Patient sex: M
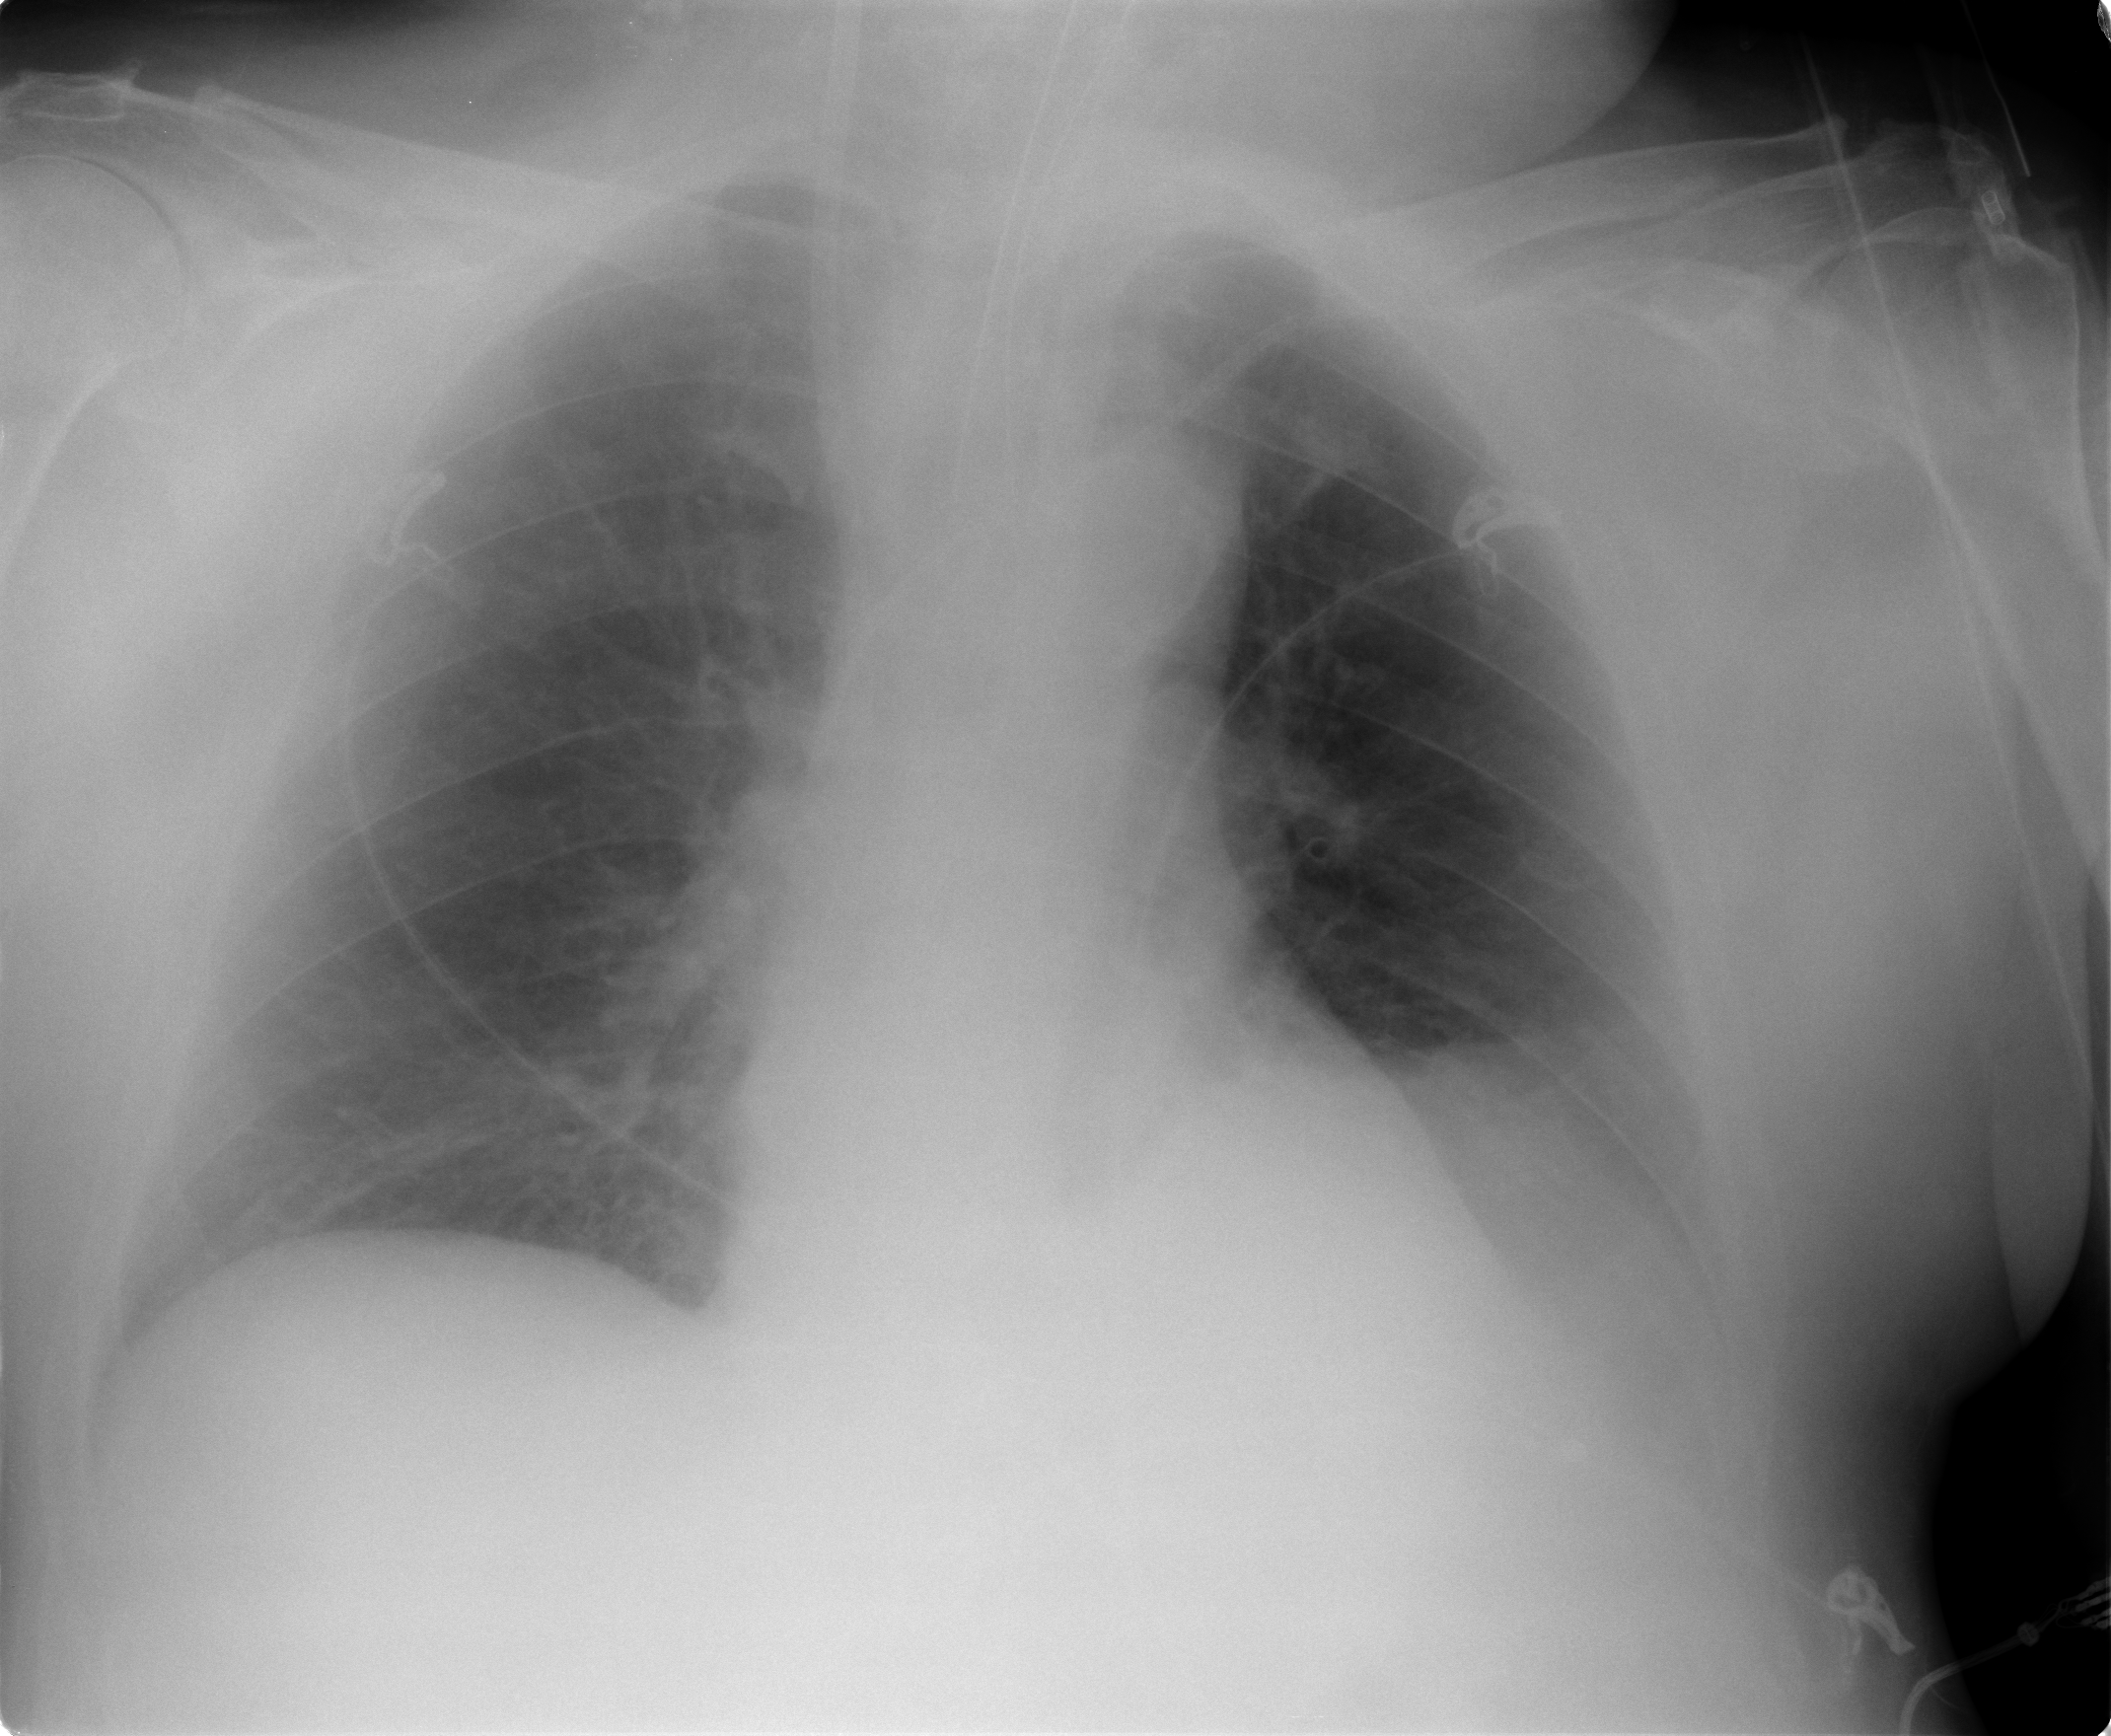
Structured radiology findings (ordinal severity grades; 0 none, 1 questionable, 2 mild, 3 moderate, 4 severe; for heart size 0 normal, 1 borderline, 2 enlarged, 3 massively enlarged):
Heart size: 0
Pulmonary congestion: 0
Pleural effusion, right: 0
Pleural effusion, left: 2
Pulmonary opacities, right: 0
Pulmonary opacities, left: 0
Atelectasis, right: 0
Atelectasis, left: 2